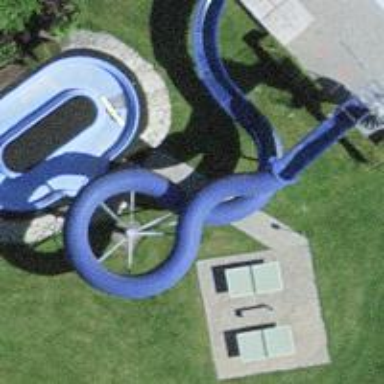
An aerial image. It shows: Playground featuring slide.